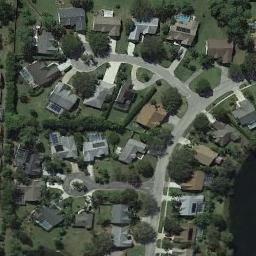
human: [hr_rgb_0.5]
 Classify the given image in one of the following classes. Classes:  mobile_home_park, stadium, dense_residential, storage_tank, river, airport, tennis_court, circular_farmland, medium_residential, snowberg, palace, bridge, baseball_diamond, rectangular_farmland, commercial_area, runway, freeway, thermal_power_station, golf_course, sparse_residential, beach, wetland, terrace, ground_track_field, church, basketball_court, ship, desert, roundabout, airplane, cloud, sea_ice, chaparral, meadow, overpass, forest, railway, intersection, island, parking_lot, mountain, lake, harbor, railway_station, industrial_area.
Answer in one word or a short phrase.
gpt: dense_residential